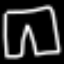
Label: pants